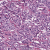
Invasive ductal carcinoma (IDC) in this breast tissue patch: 1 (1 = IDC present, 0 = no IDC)